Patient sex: M
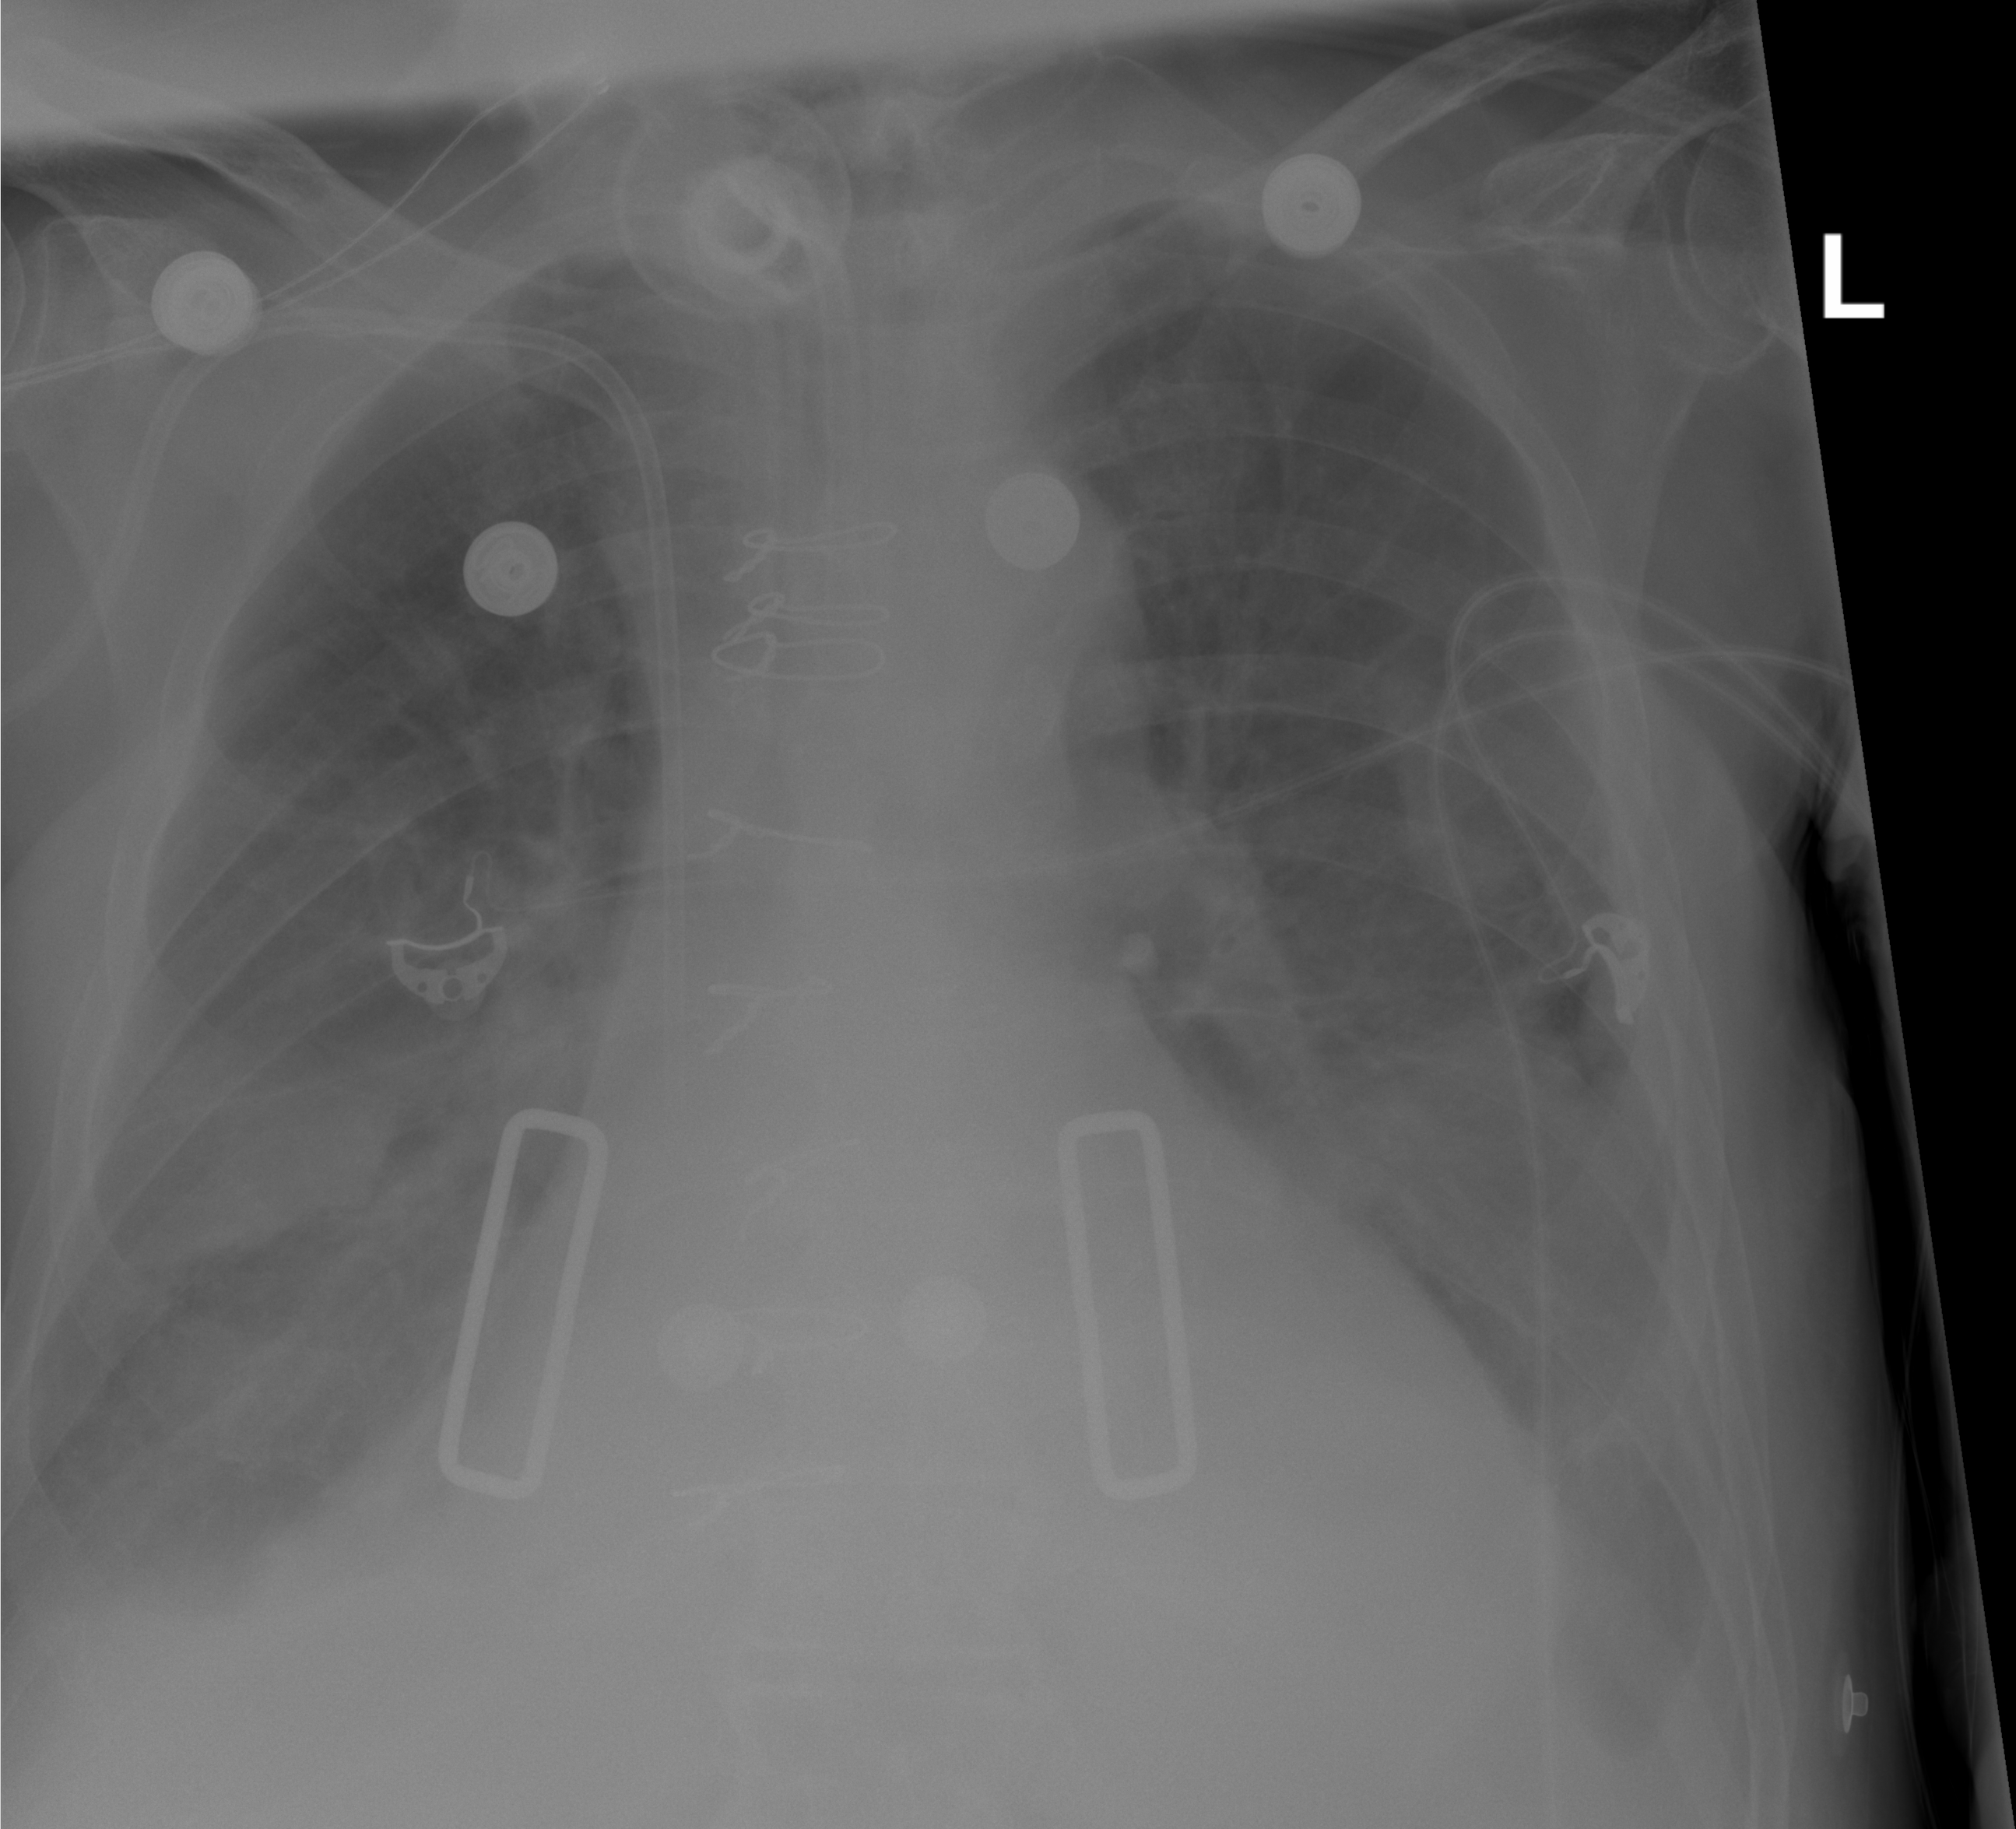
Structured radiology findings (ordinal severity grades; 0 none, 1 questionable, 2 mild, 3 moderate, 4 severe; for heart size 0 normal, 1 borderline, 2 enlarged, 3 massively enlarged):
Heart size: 2
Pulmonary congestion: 2
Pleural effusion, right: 2
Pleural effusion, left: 2
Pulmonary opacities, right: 1
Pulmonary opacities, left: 1
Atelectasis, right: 2
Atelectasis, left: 2